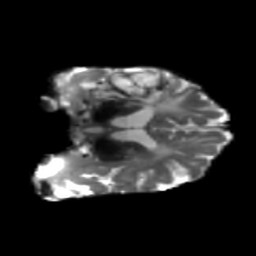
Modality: T2w
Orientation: coronal
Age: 75
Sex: male
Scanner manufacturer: siemens
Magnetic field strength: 3 T
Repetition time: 5.25 s
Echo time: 0.08 s